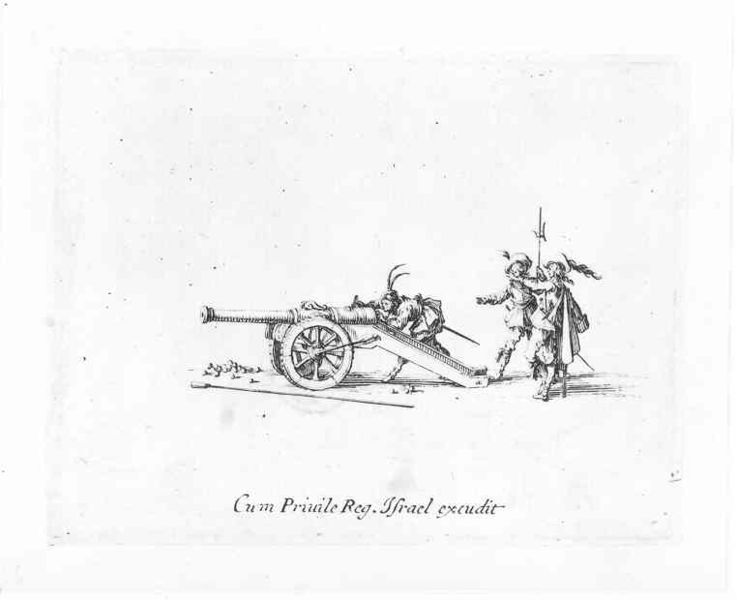
Titel: Übungen am Geschütz. 2.: Das Einrichten
Künstler: Jacques Callot
Standort: Karlsruhe
Institution: Staatliche Kunsthalle Karlsruhe
Schlagwörter: angriff, feder, kampf, mann, schatten, umhang, weiß, menschen, frankreich, hut, hüte, männer, schwarz, skizze, zeichnung, alt, mütze, barock, federn, tod, wache, drei, personen, räder, deutschland, federbusch, federhut, schrift, papier, stab, übung, fahne, grafik, graphik, laden, speichen, französisch, rad, krieg, schlacht, lanze, soldaten, spitz, inschrift, zeigen, kanone, unterschrift, technik, druck, druckgraphik, schwarz weiss, radierung, stich, titel, militär, schwert, text, uniform, waffen, soldat, waffe, witz, bleistift, kugel, kugeln, stiefel, hallo, ritter, helme, harnisch, regiment, hellebarde, kanonen, kanonenrohr, pike, speer, stange, kreig, schütze, israel, schießen, gabel, infanterie, rohr, munition, schießpulver, schuss, latein, lateinisch, karlsruhe, anleitung, kuperstich, aktion, spieß, schützen, reg, canon, manöver, zielen, helebarde, kanonenkugeln, feuern, kanonier, parole, sprengstoff, 1630, cum, zeichnund, niedelrande, stopfer, einweisung, expendit, exendit, stopfe, rstopfer, putzstab, afrale, afrael, cum privile reg., kanonenroh